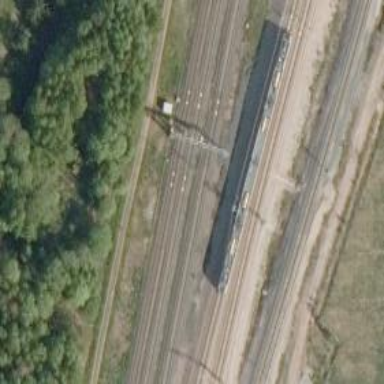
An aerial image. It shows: Railway signal.